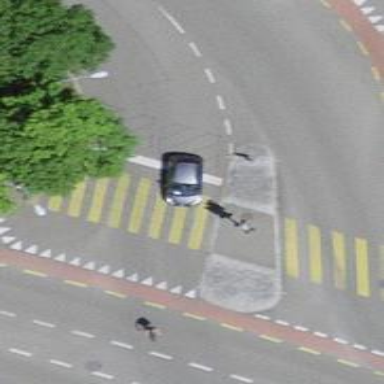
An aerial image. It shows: Bollard.